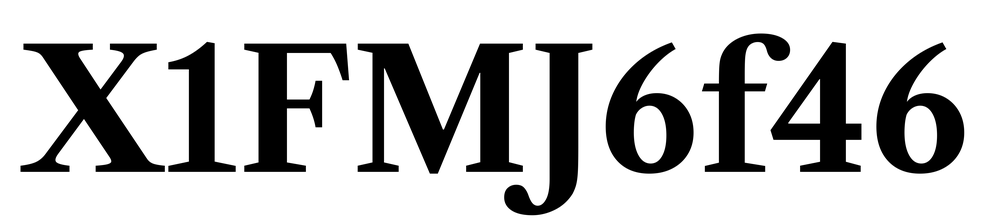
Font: LibreCaslonText_Bold